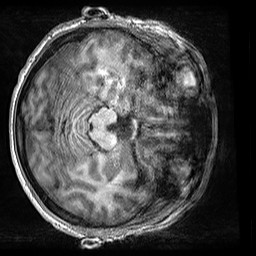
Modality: T1w
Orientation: axial
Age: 24
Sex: male
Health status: healthy
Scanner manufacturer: siemens
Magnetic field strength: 3 T
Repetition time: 2.5 s
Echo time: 0.00299 s